Question: What is the result of this measurement?
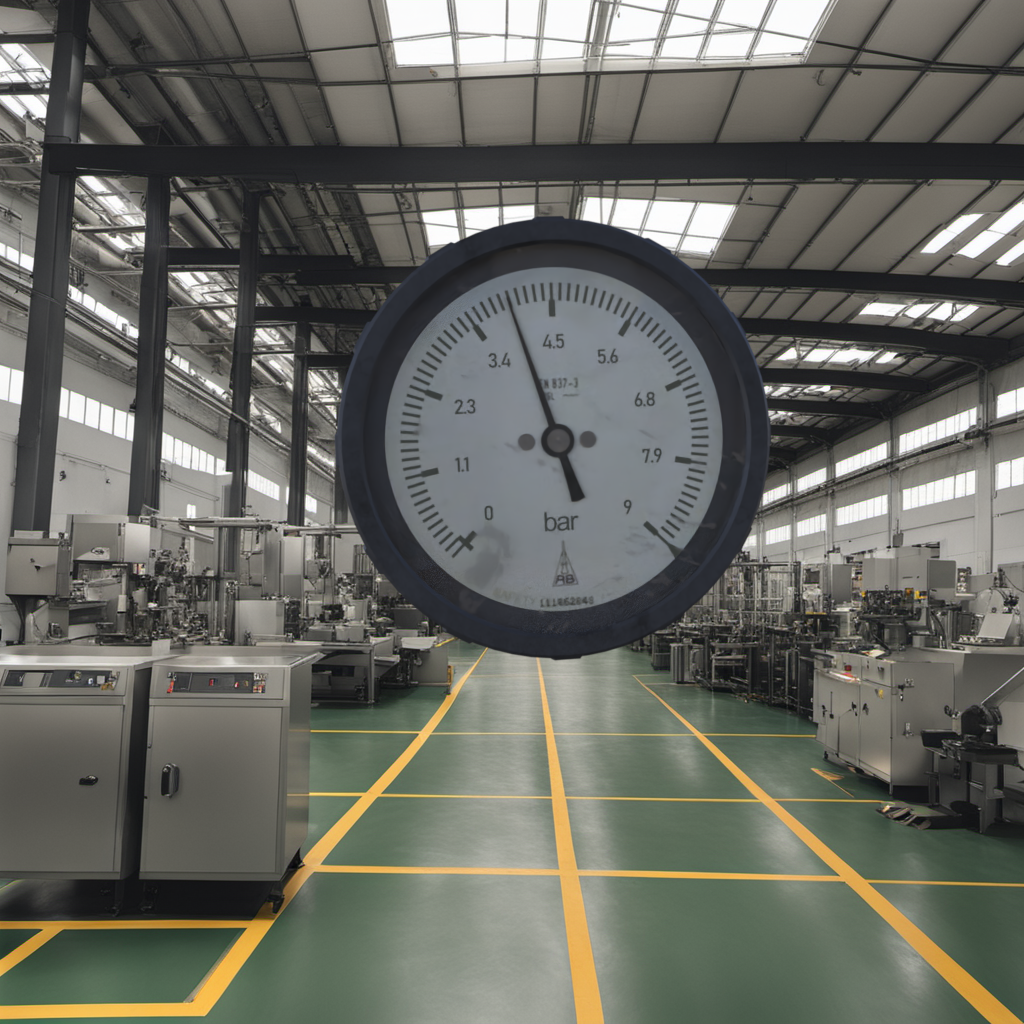
Answer: The result is 3.93
Question: What is the value range of the measurement in the image?
Answer: The range is from 0 to 9
Question: What is the minimum and maximum value range of this measurement?
Answer: The minimum value is 0 and the maximum value is 9